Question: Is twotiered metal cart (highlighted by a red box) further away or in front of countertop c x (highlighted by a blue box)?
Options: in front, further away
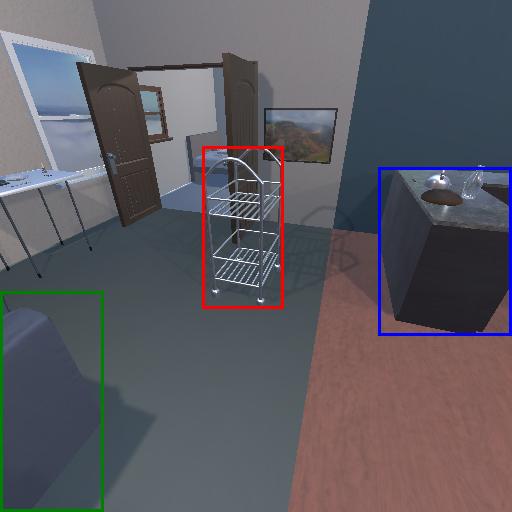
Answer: in front